Field crop: maize
Growth stage: 2
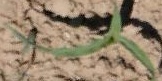
Species: maize